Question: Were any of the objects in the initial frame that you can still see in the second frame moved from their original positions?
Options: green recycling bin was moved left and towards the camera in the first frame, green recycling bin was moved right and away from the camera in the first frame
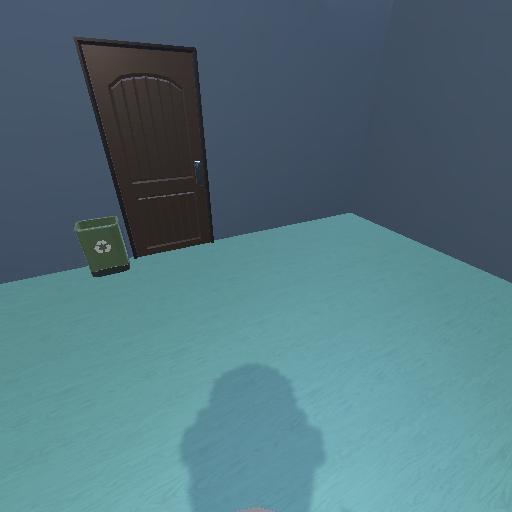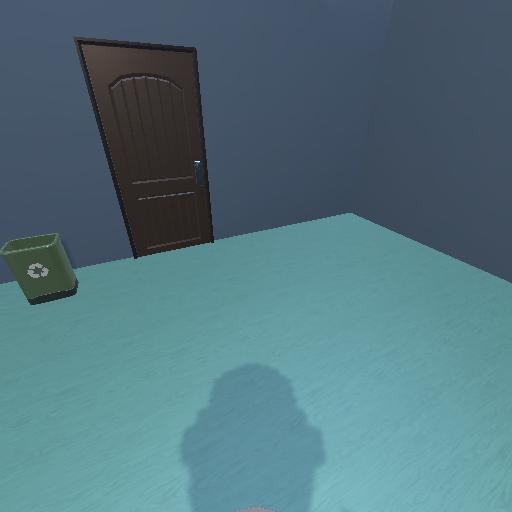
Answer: green recycling bin was moved left and towards the camera in the first frame